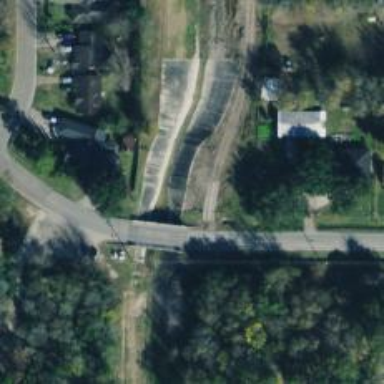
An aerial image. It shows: Residential road with bridge.